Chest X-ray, PA view. Patient: 57 years old, sex F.
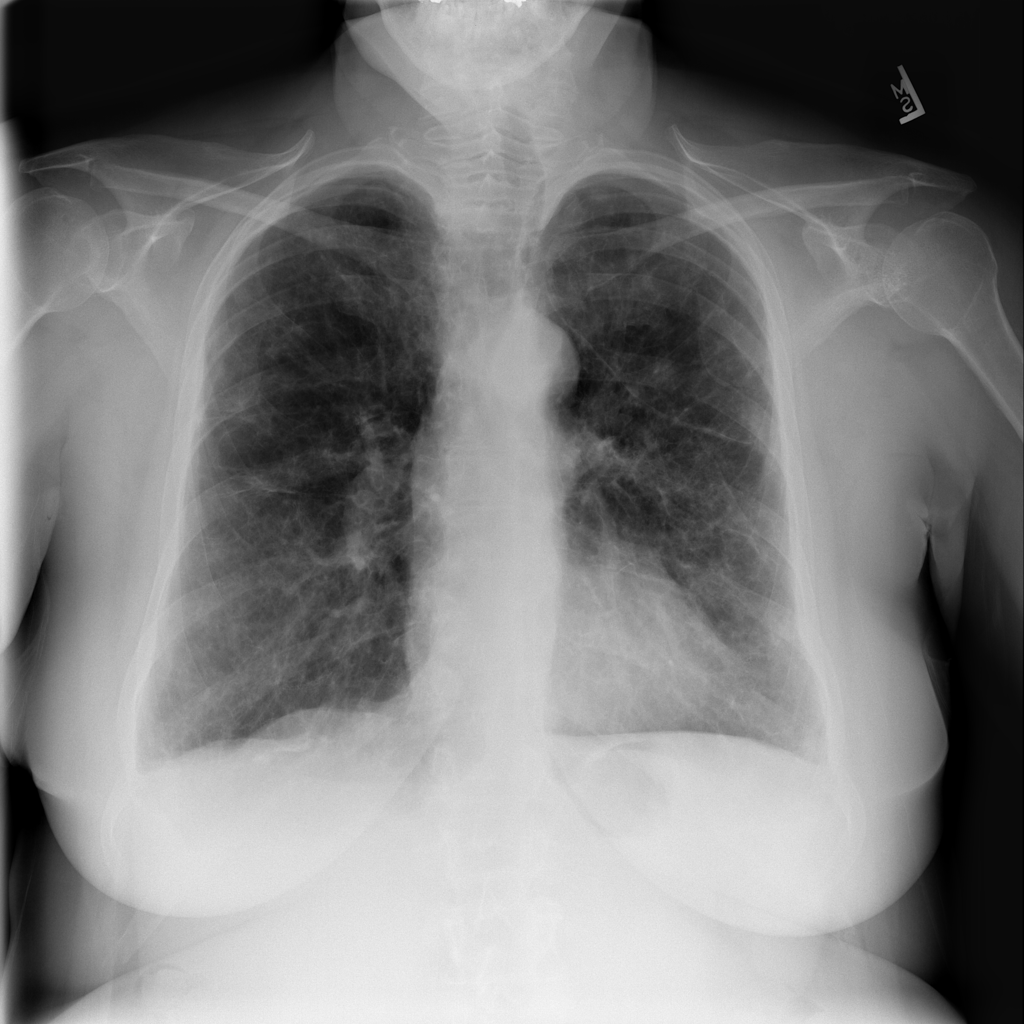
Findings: No Finding